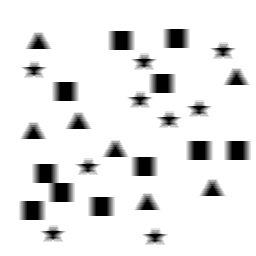
Squares: 11
Triangles: 7
Stars: 9
Total shapes: 27